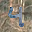
Label: 4